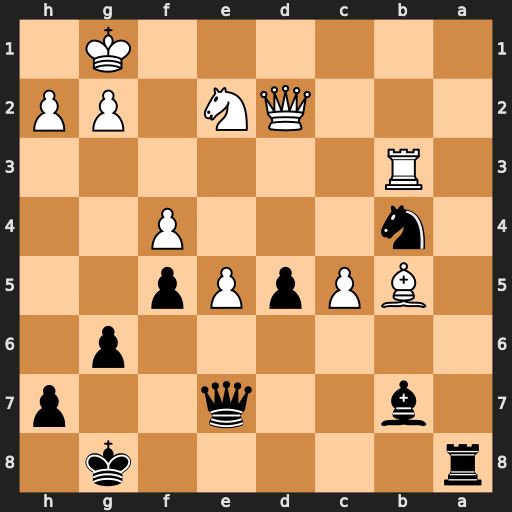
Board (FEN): r5k1/1b2q2p/6p1/1BPpPp2/1n3P2/1R6/3QN1PP/6K1
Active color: b
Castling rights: -
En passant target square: -
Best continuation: Qxc5+ Qd4 Qxb5